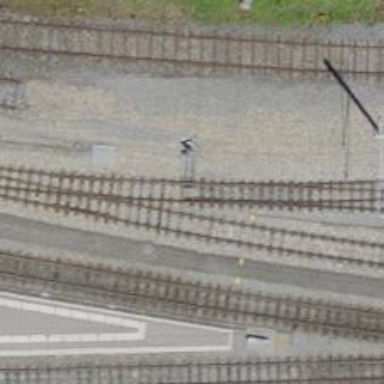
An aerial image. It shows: Narrow-gauge railway service yard with 1 track. The railway is electrified with contact line.